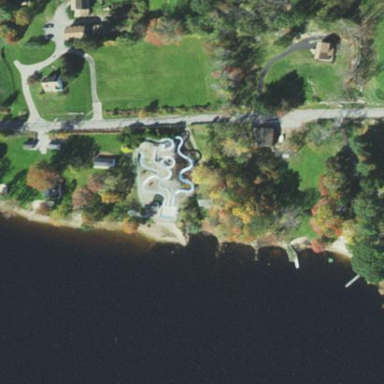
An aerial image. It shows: Water park.